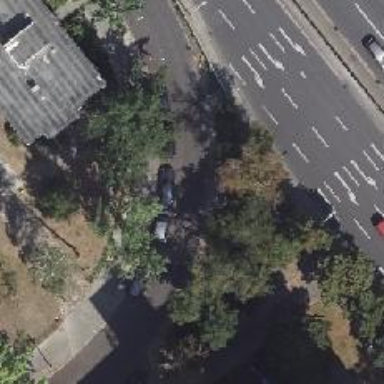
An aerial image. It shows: Residential road with asphalt surface and opposite cycleway. There is parallel parking lane on the left side.